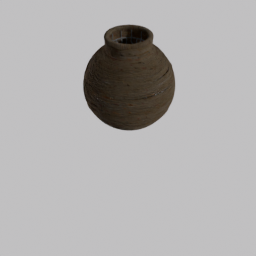
Label: decoration